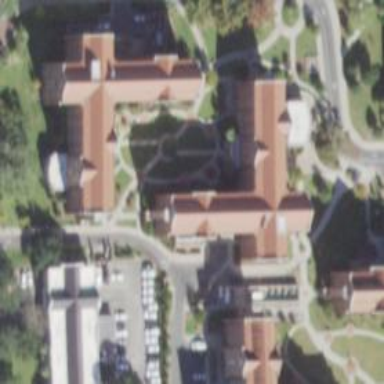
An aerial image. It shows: Dormitory building.